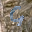
Label: 9